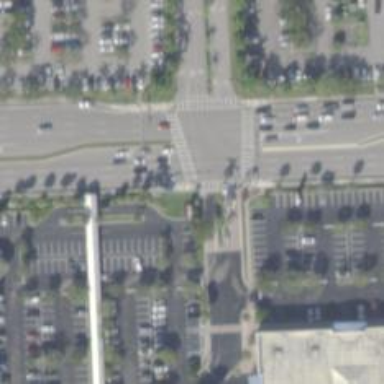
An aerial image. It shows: Primary highway with separate asphalt sidewalk.